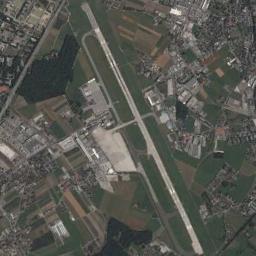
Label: airport